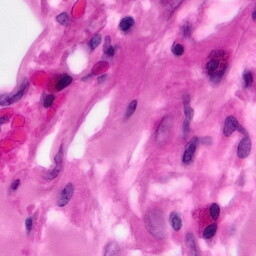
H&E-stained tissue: Pancreatic